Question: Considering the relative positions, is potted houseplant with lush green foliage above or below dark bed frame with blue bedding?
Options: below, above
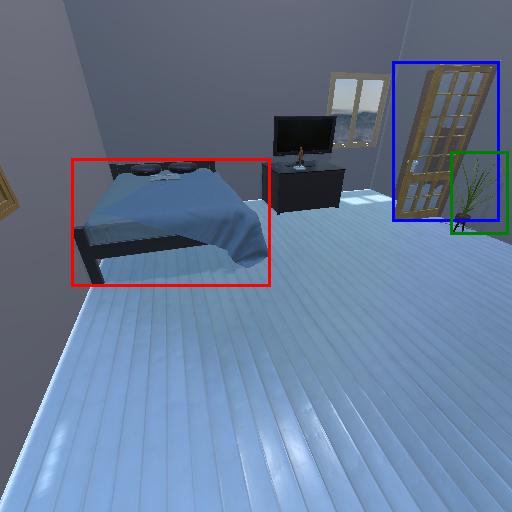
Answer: below